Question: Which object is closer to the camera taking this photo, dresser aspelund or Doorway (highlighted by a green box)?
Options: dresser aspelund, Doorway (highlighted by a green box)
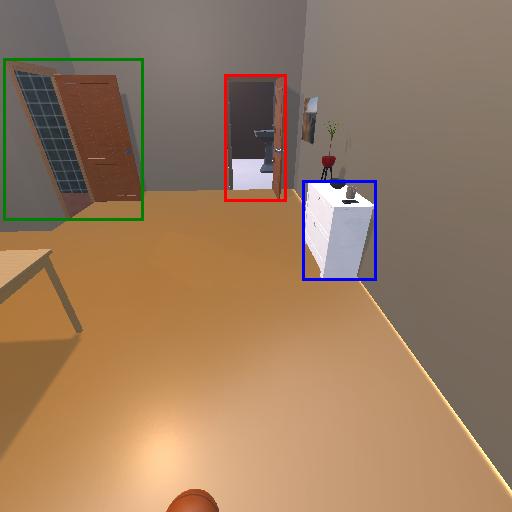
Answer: dresser aspelund